Question: I am making a java game that has a sidebar that displays a player's health. I want the bar to be like a progress bar which is along the lines of the picture below:

Would a progress bar be capable enough to accomplish this? If not, what will?
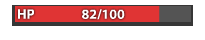
Answer: If you want an "official" answer, then yes, a JProgressBar can do this easily. I suggest that you give it a try and let us know how it works out, especially if you have any problems with it.